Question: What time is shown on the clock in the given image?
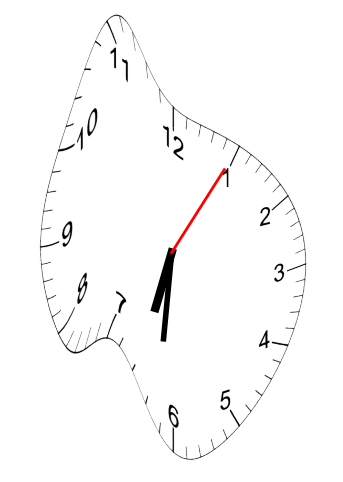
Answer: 06:31:05